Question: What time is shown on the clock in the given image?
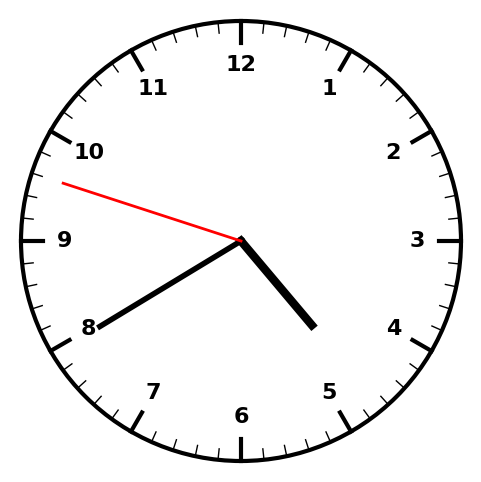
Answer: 04:39:48